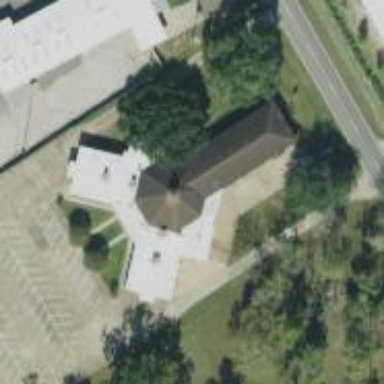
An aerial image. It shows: Building serving as place of worship.